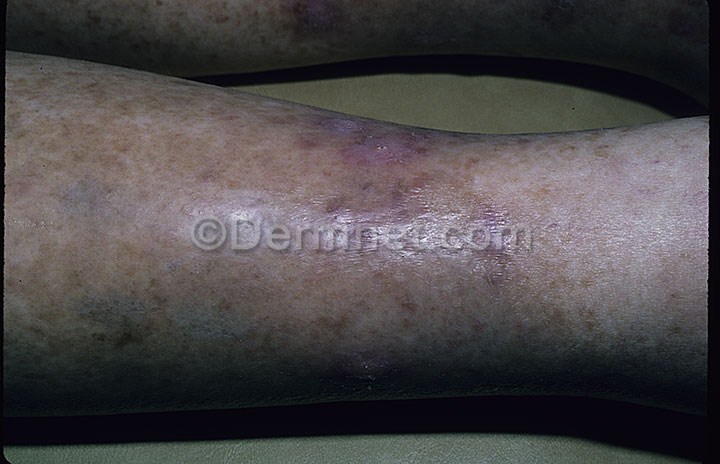
Disease: Eczema Photos